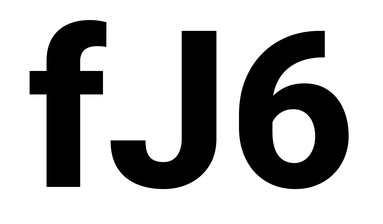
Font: Roboto_ExtraBold